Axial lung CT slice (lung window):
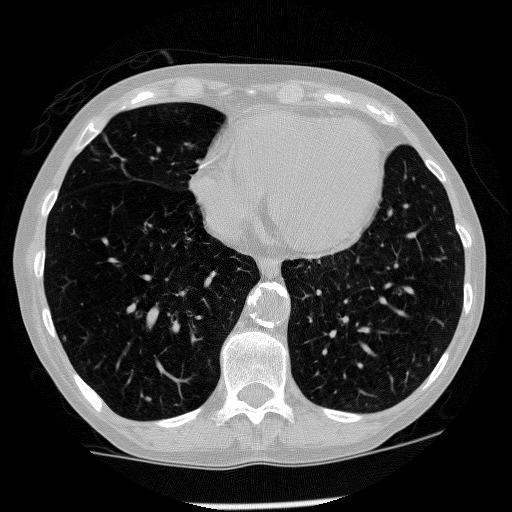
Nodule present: no